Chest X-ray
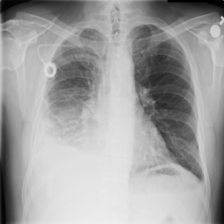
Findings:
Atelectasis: negative
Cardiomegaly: negative
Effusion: positive
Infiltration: negative
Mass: negative
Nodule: negative
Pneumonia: negative
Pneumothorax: negative
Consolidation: negative
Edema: negative
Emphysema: negative
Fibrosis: negative
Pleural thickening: negative
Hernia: negative